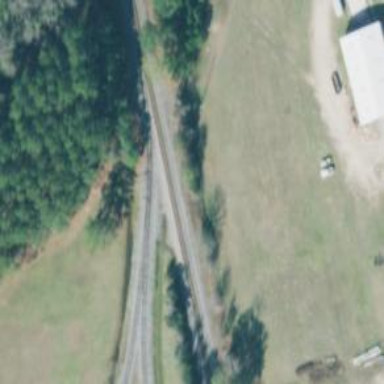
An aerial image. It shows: Railway spur service line primarily used for agricultural freight transportation.